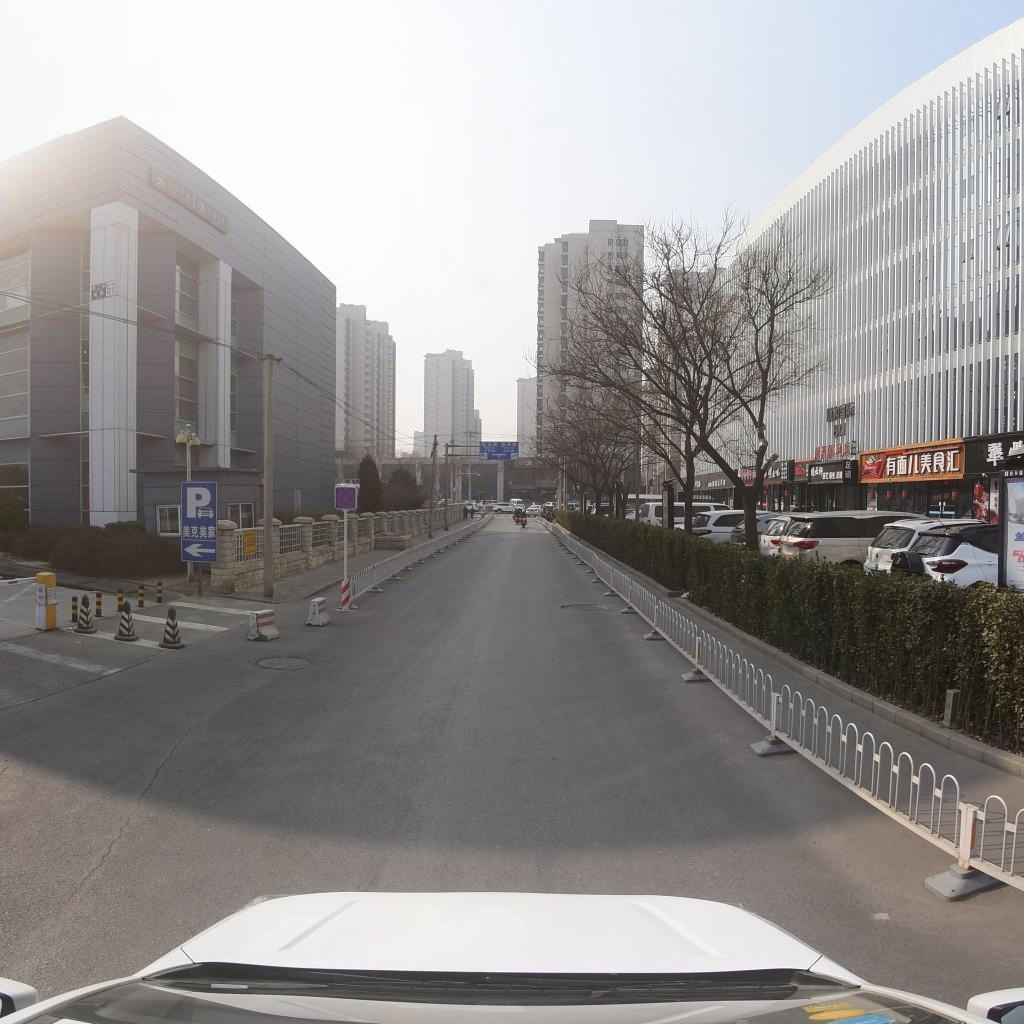
Region: Fengtai
Road damage annotations: longitudinal crack, manhole cover, manhole cover